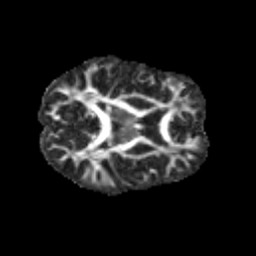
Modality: FA
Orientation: axial
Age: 13
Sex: male
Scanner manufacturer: siemens
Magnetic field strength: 3 T
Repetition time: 3.8 s
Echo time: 0.07 s